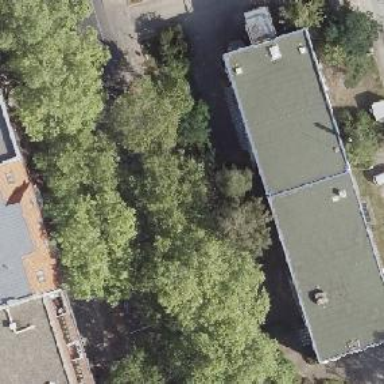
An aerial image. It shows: Commercial building with flat roof.